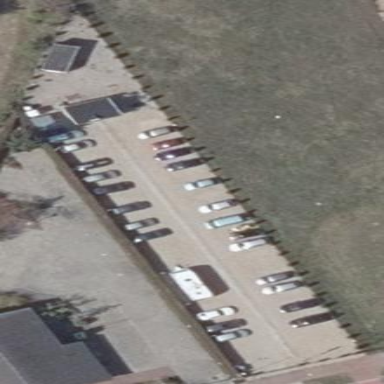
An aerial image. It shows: Car shop.